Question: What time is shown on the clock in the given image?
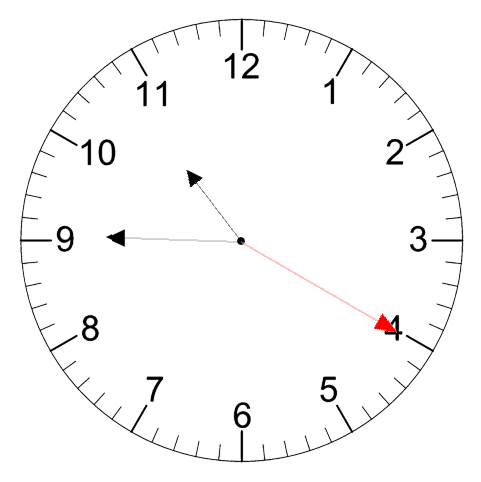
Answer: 10:45:20